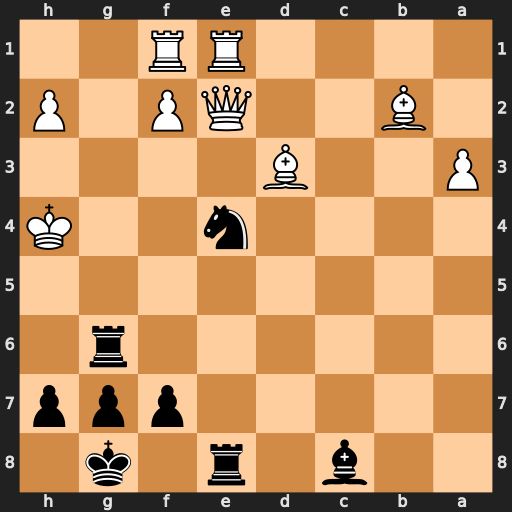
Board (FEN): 2b1r1k1/5ppp/6r1/8/4n2K/P2B4/1B2QP1P/4RR2
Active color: b
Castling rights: -
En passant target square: -
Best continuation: Rh6+ Qh5 g5#